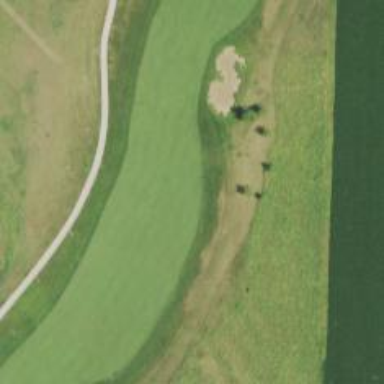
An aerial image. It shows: View of golf hole.